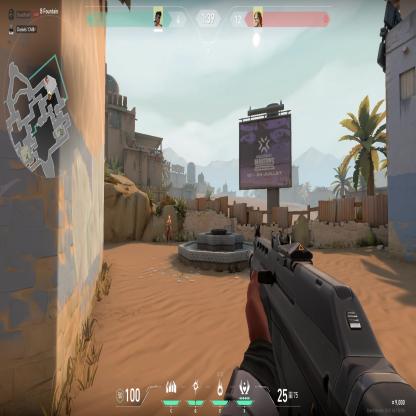
Label: enemy